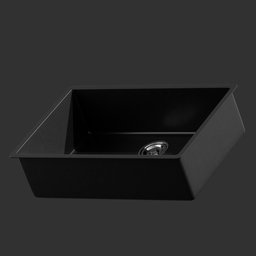
Label: appliances